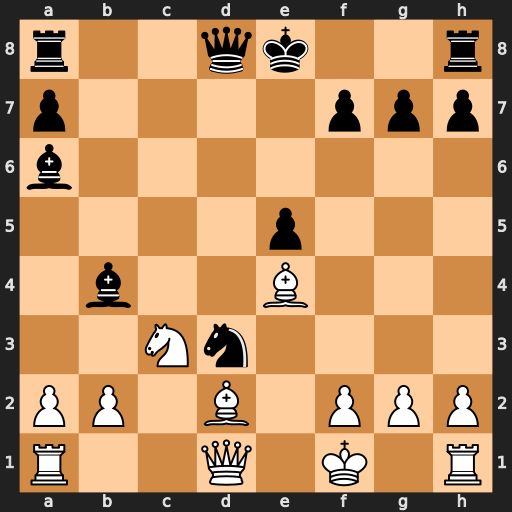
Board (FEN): r2qk2r/p4ppp/b7/4p3/1b2B3/2Nn4/PP1B1PPP/R2Q1K1R
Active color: w
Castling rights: kq
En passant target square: -
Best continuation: Qa4+ Qd7 Qxa6